Question: I'm trying to figure out all this Android UI stuff, and when doing the <URL> tutorial in Eclipse, I'm not getting the TabHost to show up properly. Have I not installed all the required software or not configured Eclipse correctly? The graphical layout for the main.xml copied from the tutorial looks like this:

I just want to get the tabs working.
Any help would be greatly appreciated!
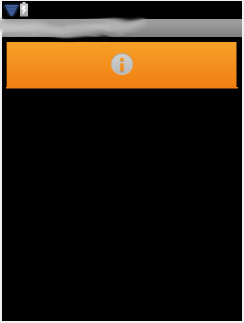
Answer: See the following bug report: <URL>